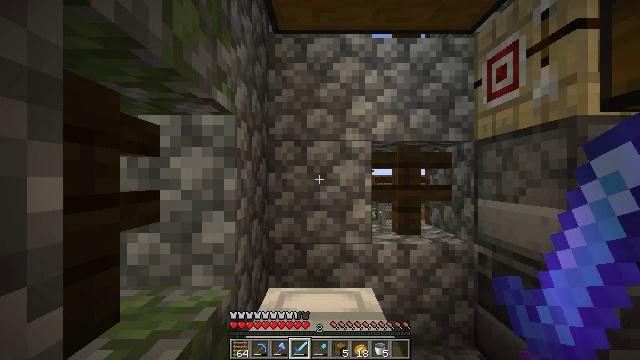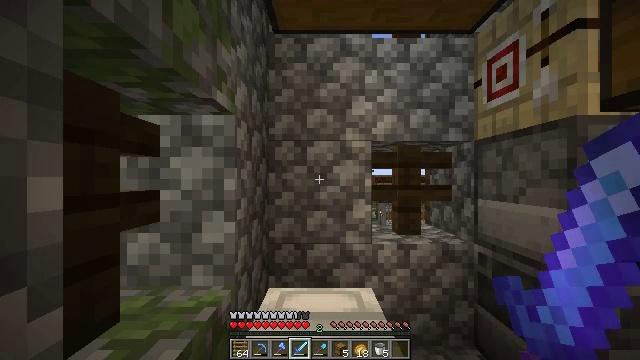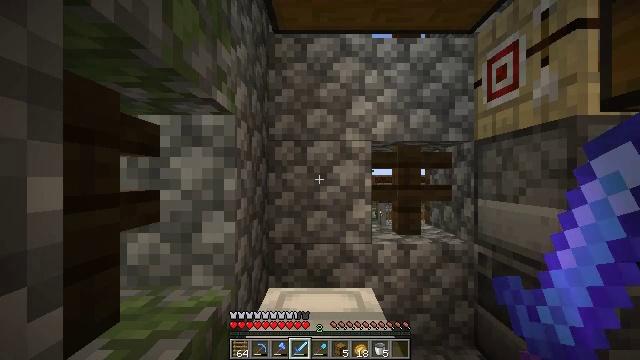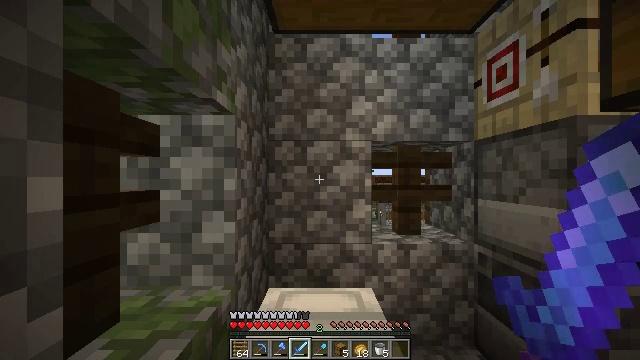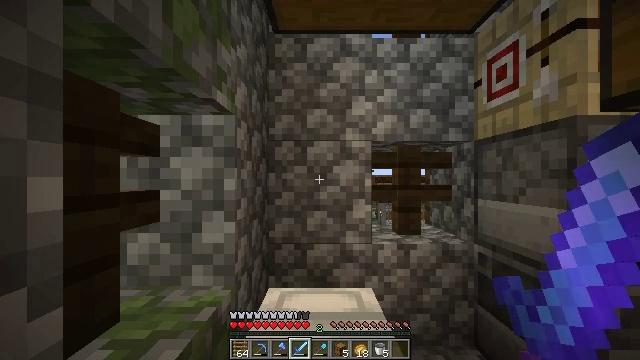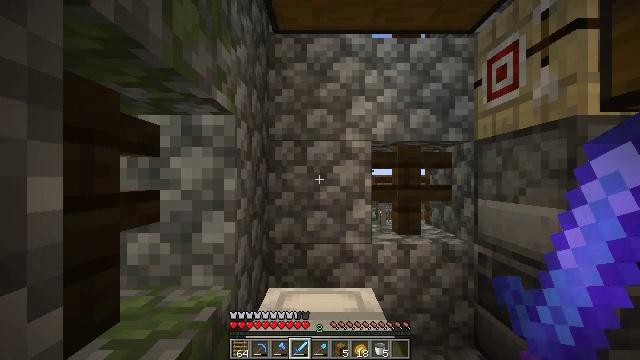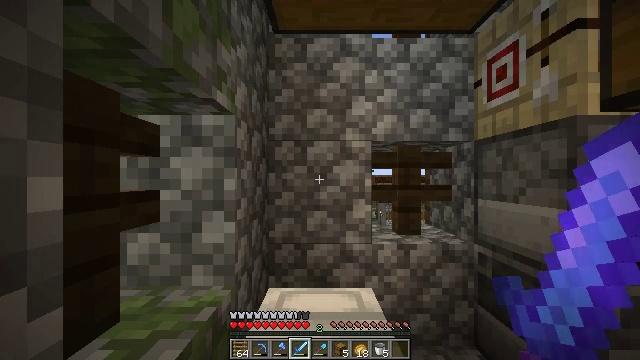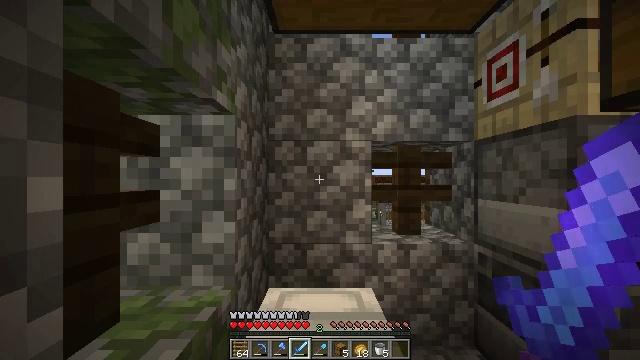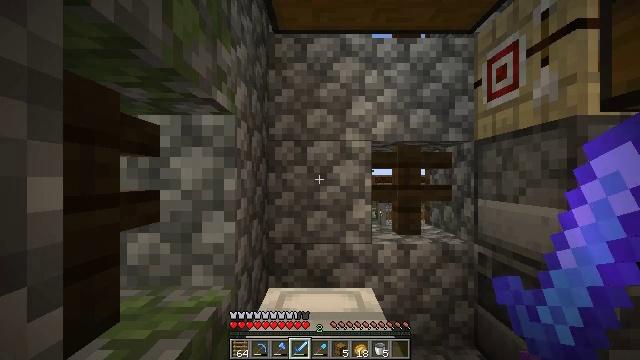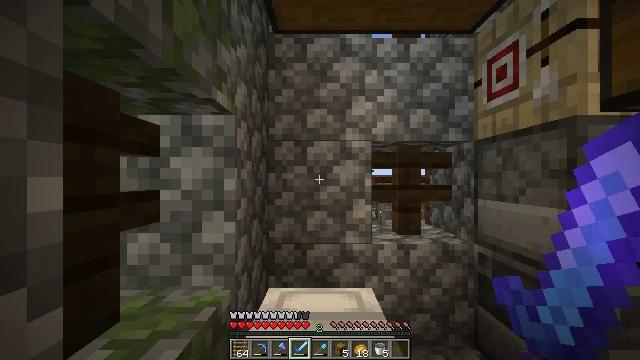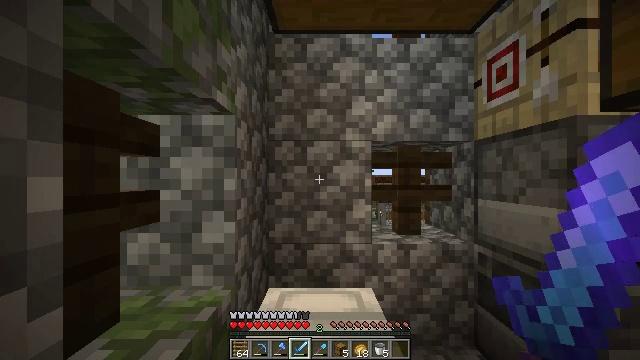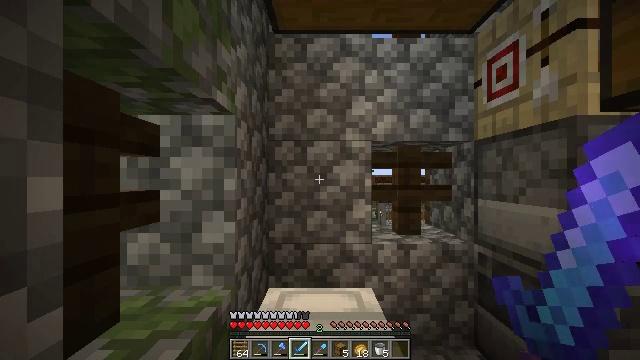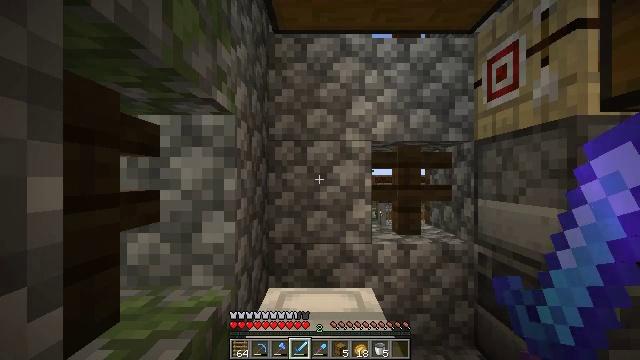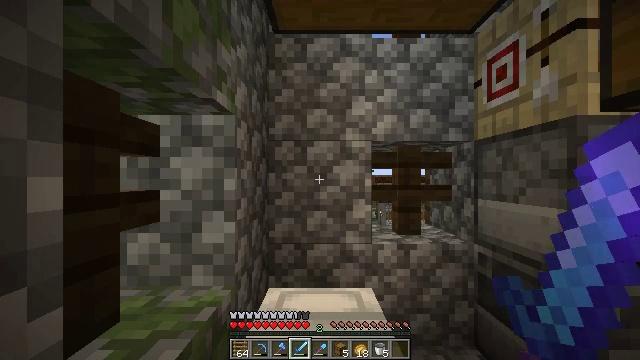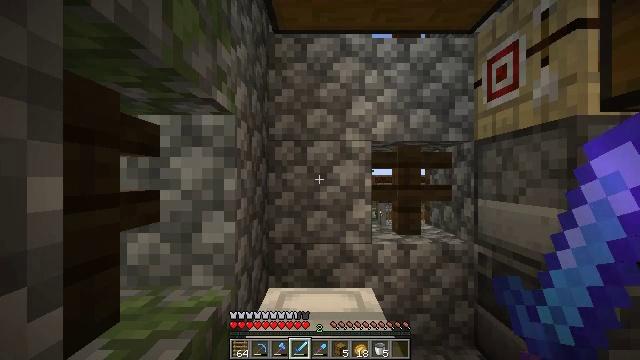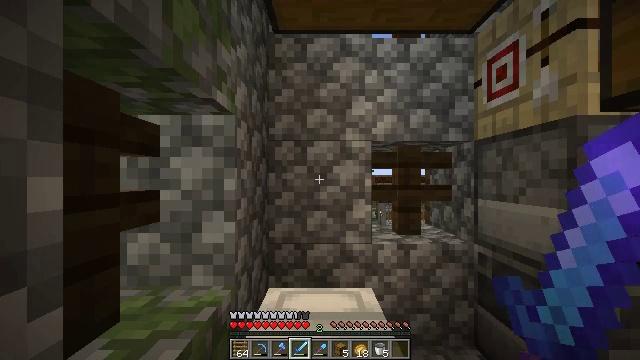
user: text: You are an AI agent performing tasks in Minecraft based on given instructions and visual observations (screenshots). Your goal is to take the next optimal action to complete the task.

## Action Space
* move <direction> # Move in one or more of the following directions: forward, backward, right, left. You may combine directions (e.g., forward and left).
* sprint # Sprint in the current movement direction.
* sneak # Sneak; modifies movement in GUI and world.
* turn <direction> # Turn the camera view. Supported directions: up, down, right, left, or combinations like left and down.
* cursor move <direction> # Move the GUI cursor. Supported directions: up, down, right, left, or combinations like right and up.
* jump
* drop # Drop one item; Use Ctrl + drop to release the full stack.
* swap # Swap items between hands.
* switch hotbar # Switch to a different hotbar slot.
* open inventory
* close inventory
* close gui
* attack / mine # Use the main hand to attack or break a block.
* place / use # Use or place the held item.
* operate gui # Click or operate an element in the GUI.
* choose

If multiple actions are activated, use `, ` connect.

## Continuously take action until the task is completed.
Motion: motion action
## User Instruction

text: Mine the glass to clear the view.
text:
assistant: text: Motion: no_op
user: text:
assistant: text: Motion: no_op
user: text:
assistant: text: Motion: no_op
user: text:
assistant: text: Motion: no_op
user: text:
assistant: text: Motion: no_op
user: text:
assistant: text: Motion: no_op
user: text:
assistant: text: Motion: no_op
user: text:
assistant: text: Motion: no_op
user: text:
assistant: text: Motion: no_op
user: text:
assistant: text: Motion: no_op
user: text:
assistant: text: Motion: no_op
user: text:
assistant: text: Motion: no_op
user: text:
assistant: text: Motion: no_op
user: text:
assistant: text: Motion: no_op
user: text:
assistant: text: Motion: no_op
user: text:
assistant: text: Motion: no_op
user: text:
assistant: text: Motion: no_op
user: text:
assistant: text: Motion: no_op
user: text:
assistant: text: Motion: no_op
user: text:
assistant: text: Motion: no_op
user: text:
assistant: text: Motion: no_op
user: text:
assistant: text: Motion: no_op
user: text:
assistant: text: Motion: no_op
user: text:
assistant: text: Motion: no_op
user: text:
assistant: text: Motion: no_op
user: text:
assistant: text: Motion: no_op
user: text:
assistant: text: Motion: no_op
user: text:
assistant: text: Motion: no_op
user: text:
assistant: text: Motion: no_op
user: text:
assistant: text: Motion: no_op